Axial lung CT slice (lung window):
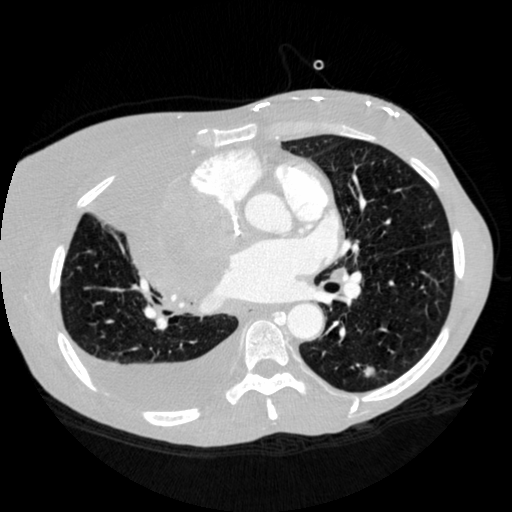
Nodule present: yes
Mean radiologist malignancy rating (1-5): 4